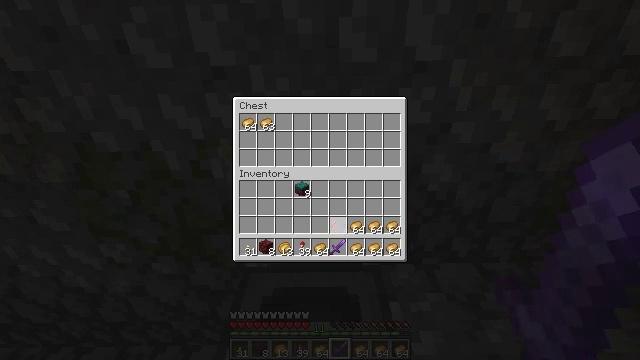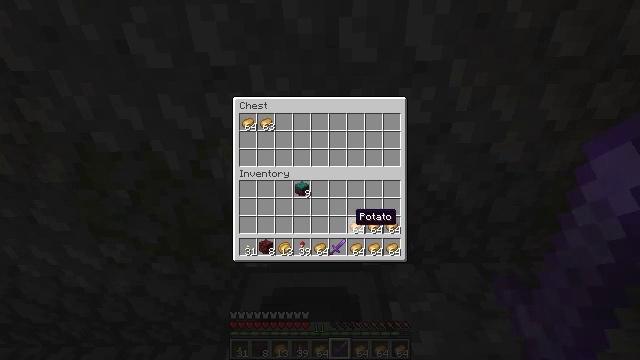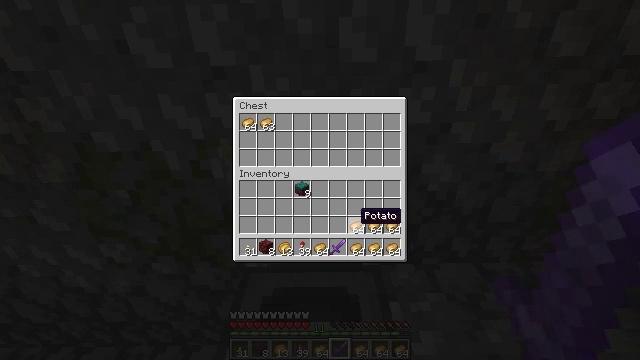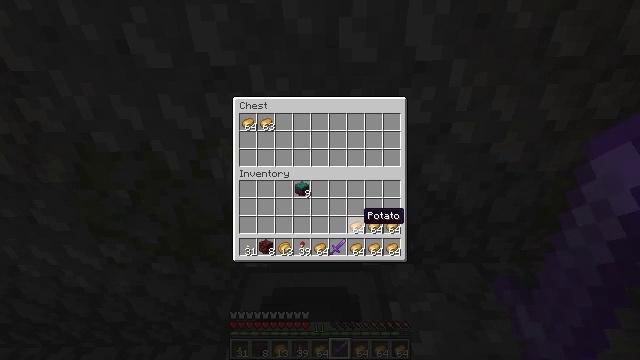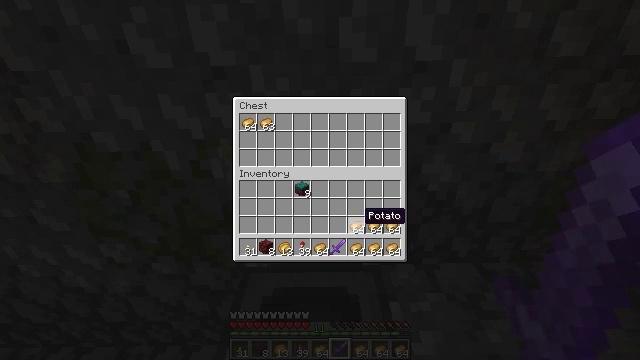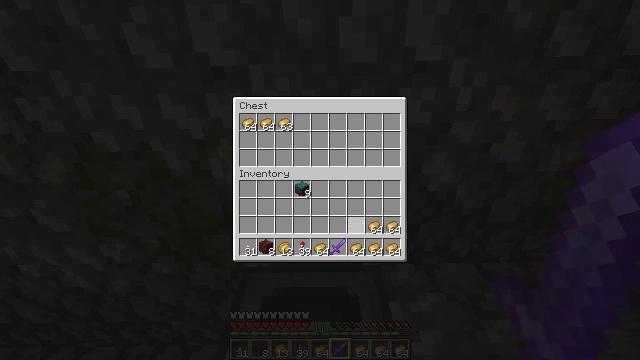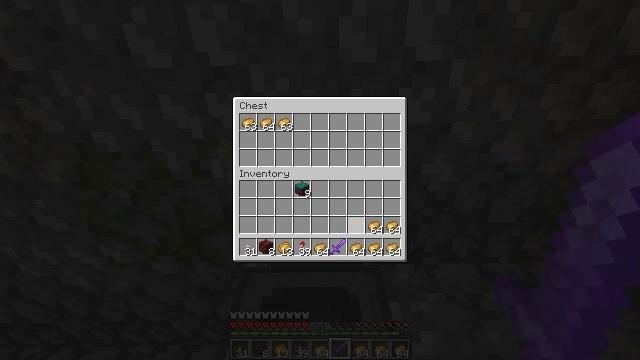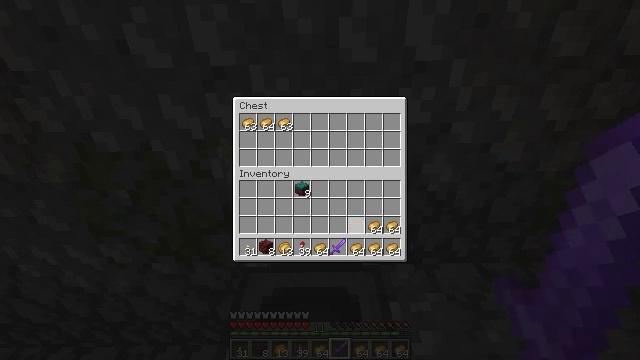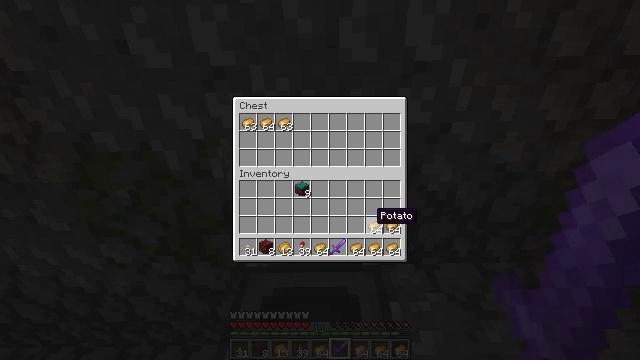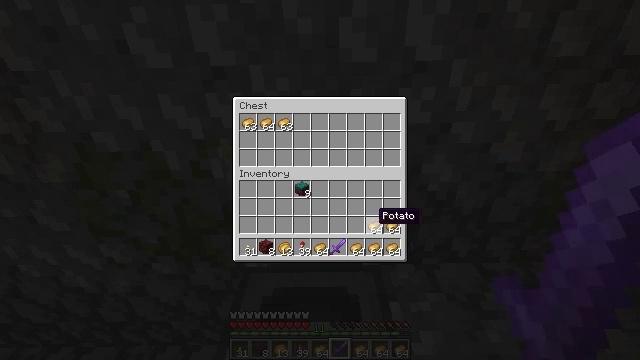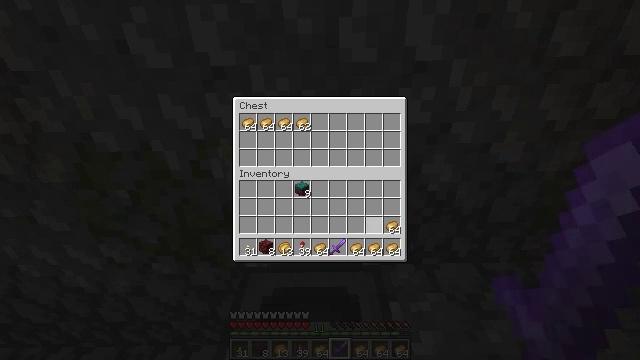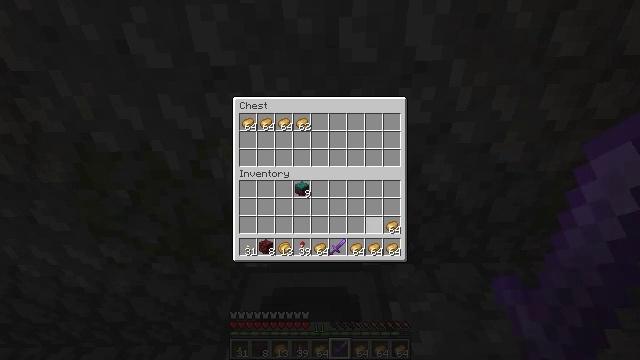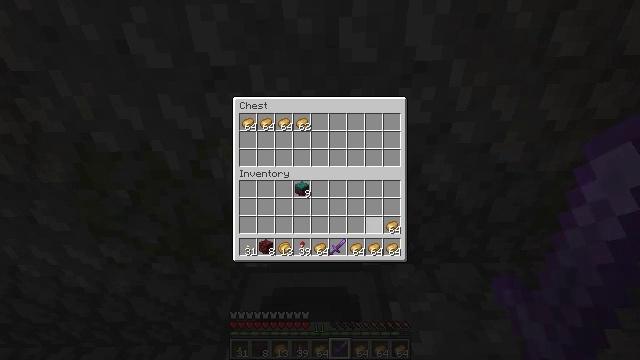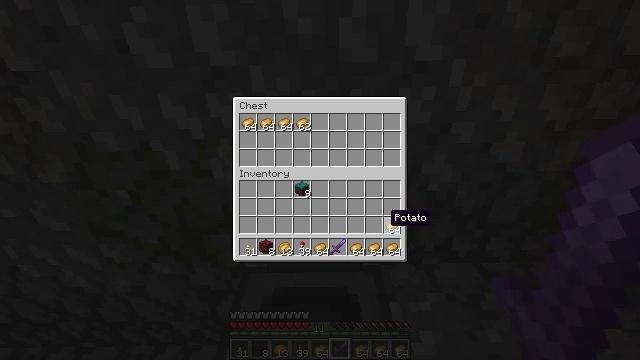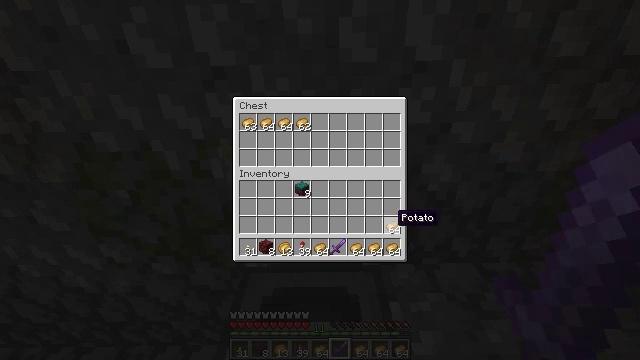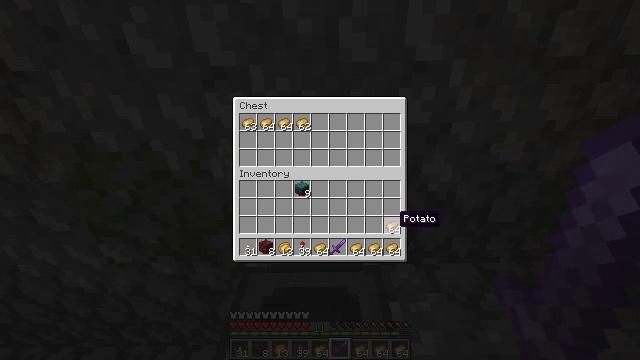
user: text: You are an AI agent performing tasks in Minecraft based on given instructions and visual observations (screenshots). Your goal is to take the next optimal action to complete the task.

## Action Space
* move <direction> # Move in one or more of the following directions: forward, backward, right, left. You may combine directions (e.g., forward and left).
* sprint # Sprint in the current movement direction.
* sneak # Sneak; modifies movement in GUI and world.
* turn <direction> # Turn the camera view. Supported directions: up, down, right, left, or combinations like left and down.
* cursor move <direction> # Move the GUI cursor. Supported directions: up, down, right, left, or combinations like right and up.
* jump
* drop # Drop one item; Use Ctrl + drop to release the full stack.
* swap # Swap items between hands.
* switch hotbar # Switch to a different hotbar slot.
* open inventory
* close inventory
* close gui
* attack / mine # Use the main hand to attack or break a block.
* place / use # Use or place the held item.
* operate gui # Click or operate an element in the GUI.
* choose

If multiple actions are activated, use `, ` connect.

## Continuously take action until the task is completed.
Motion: motion action
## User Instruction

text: craft item air
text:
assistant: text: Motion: sneak, cursor move right
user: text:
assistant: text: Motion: sneak
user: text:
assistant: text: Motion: sneak
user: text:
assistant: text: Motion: sneak
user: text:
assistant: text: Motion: sneak, choose
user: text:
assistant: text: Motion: sneak, choose
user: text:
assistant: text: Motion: sneak
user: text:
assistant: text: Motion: sneak, cursor move right
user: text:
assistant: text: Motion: sneak
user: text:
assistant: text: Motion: sneak, choose
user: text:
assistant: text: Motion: sneak, choose
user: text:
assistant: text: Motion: sneak, choose
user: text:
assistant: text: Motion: sneak, cursor move right
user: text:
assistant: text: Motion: sneak, cursor move right
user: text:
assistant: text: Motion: sneak
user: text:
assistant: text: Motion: sneak
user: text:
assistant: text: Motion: sneak, choose
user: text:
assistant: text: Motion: sneak, choose
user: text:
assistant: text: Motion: sneak, choose
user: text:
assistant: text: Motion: sneak, cursor move down
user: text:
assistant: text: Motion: sneak, cursor move down
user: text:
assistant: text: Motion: sneak
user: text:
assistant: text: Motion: sneak
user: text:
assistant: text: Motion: sneak, choose
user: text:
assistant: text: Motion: sneak, choose
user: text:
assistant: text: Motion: sneak
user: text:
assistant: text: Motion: sneak, cursor move left
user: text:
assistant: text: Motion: sneak
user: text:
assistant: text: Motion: sneak
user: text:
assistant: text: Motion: sneak